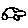
Label: car